Question: I'm learning creating software with Python and Tkinter. Now I need to change menu items for different conditions, but could not find an easy way to do it. Well, let me try to explain my question clearly using an example:

Like shown in the figure, I have a listbox on the left and a listbox on the right. I also have a menu to move the items around, the commands are "move to right", "move to left" and "exchange". The following conditions are considered:
1. When I only get items selected in left listbox, I want only the command "move to right" enabled, like shown in the figure.
2. When I only get items selected in right listbox, I want only the command "move to left" enabled.
3. When I get items selected in both listboxes, I want all commands enabled.
4. When I get no item selected, I want all commands disabled.
I know I can get the work done by binding events "ListboxSelect" and "Button-1" to some functions, and then use the functions to configure the menu. But it is really a complex work when I have five listboxes in the actual software. So I am wondering whether there is an easy way to do this, like overloading some functions in tkinter.Menu class (I tried overloading post(), grid(), pack() and place(), none of them works).
Any idea is welcomed.
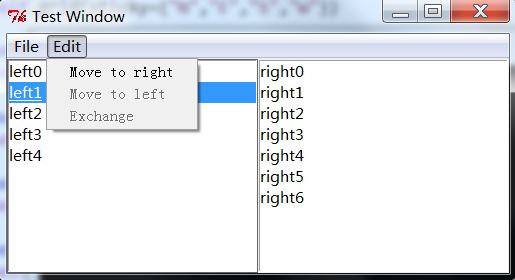
Answer: I think what you want to use is the 'postcommand' to modify the menu as appropriate. If you're going to have multiple listboxes, the simplest solution may be to implement your own class. Here's a rough idea:
'''
class EditMenu(Tkinter.Menu):
def __init__(self, parent, listboxes, **kw):
self.commandhook = kw.get('postcommand', None)
kw['postcommand'] = self.postcommand
super(EditMenu, self).__init__(parent, **kw)
self.listboxes = listboxes
self.add_command(label="Move to right", command=self.move_to_right)
self.add_command(label="Move to left", command=self.move_to_left)
self.add_command(label="Exchange", command=self.exchange)
def postcommand(self):
for i in xrange(3):
# do some checks for each entry
# and set state to either Tkinter.DISABLED or Tkinter.NORMAL
self.entryconfig(i, state=state)
if self.commandhook is not None:
self.commandhook()
# Implement your three functions here
'''
If you start to add more items, probably what you'll want to do is create a class for each menu item. In that class you could put in the logic for enable/disable and the callback function implementation. Comment if you'd like to see an example.